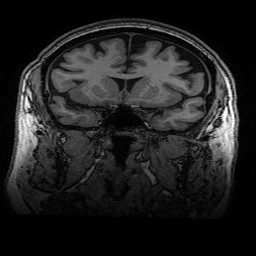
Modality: T1w
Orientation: sagittal
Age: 65
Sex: female
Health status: healthy
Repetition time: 2.53 s
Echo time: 0.0034 s